Question: I need to create an HTML page as shown in the following image.
I don't know how to create clickable forms .
I tried areas and maps in HTML but it is not possible to put text inside.
How to do that please ?

:
I tried something else with SVG after reading the Phrogz's answers but my text is out of my triangle ? I don't understand why.
(check at the bottom) :
<URL>
'''
<?xml version="1.0" encoding="utf-8"?>
<!-- Generator: Adobe Illustrator 16.0.4, SVG Export Plug-In . SVG Version: 6.00 Build 0) -->
<!DOCTYPE svg PUBLIC "-//W3C//DTD SVG 1.1//EN" "http://www.w3.org/Graphics/SVG/1.1/DTD/svg11.dtd">
<svg version="1.1" id="Calque_1"
xmlns="http://www.w3.org/2000/svg"
xmlns:xlink="http://www.w3.org/1999/xlink" x="0px" y="0px"
width="960px" height="560px"
viewBox="0 0 960 560"
style="enable-background:new 0 0 960 560;" xml:space="preserve">
<g>
<polygon style="fill-rule:evenodd;clip-rule:evenodd;fill:none;" points="524.131,495.773 524.771,495.615 524.179,495.282 "/>
<polygon style="fill-rule:evenodd;clip-rule:evenodd;fill:#CCC;" points="569.476,-10 212.575,320.5 524.179,495.282 572.75,-1.521 "/>
</g>
<text transform="matrix(1 0 0 1 236 255)">
<tspan x="0" y="0" style="fill:#888; font-family:'Arial'; font-size:36.0467;">500% </tspan>
<tspan x="0" y="30.039" style="fill:#888; font-family:'Arial'; font-size:36.0467;">New</tspan>
</text>
</svg>
'''
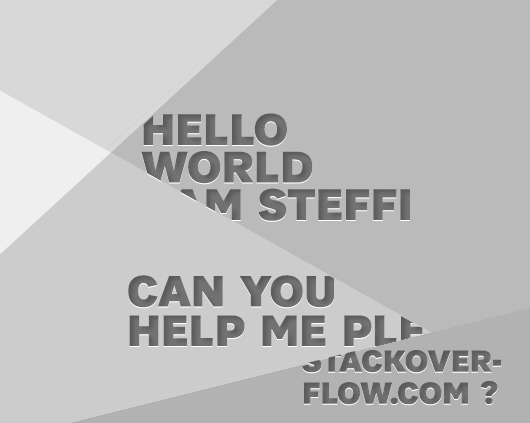
Answer: You might want to give CSS3 a shot here ...
You should just make your code a bit more cross-browser ( e.g. adding '-moz-transform', etc.. )
And have to try a bit harder to achieve inner-shadow of the letters, but you can do this with :
HTML :
'''
<div class='container'>
<div class='text'>Hello<br />World<br /> I'm Steffi</div>
<div class='triangleA'></div>
<div class='triangleB'>
<div class='text'>
Can you <br />
Help Me Please</div>
</div>
<div class='triangleC'>
<div class='text'>
Stackover-<br />flow.com
</div>
</div>
</div>
'''
and CSS :
'''
.container {
position: absolute;
overflow: hidden;
width: 550px;
height: 500px;
background: #9f9f9f;
}
div.text {
font: bold 45px 'Helvetica';
text-align: left;
margin: 120px 0 0 180px;
line-height: 40px;
color: #3f3f3f;
text-transform: uppercase;
text-shadow: 0px 1px rgba(255,255,255,.4);
}
div.triangleA, div.triangleB, div.triangleC {
position: absolute;
}
div.triangleA {
background: #afafaf;
width: 500px;
height: 600px;
-webkit-transform: rotate(45deg);
top: -350px;
left: -230px;
}
div.triangleB {
background: rgba(255,255,255,.4);
overflow: hidden;
width: 500px;
height: 600px;
-webkit-transform: rotate(-70deg);
top: 200px;
left: -230px;
}
div.triangleB div.text {
-webkit-transform: rotate(70deg);
margin-left: 240px;
margin-top: 550px;
width: 500px;
}
div.triangleC {
background: #8f8f8f;
-webkit-transform: rotate(-25deg);
top: 370px;
left: 100px;
height: 300px;
width: 600px;
overflow: hidden;
}
div.triangleC div.text {
-webkit-transform: rotate(25deg);
margin: 0;
margin-left: 190px;
margin-top: 60px;
}
'''
Demo : <URL>